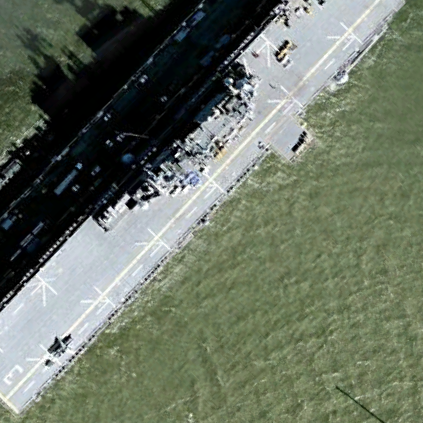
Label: assault